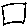
Label: square